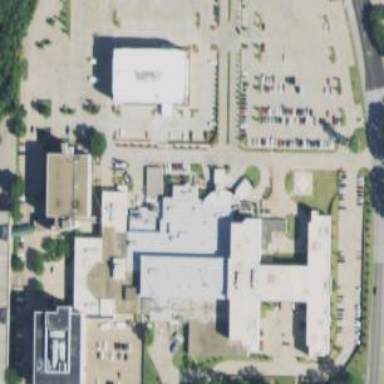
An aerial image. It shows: Hospital building with helipad for aircraft landing.